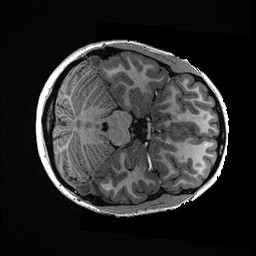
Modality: T1w
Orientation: axial
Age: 27
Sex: female
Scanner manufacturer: ge
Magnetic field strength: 3 T
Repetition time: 0.006952 s
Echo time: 0.00292 s